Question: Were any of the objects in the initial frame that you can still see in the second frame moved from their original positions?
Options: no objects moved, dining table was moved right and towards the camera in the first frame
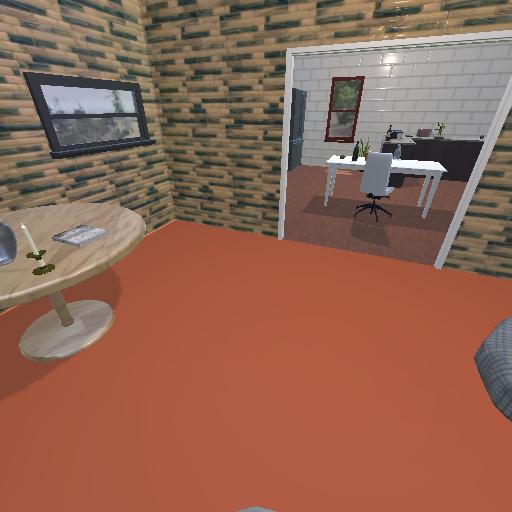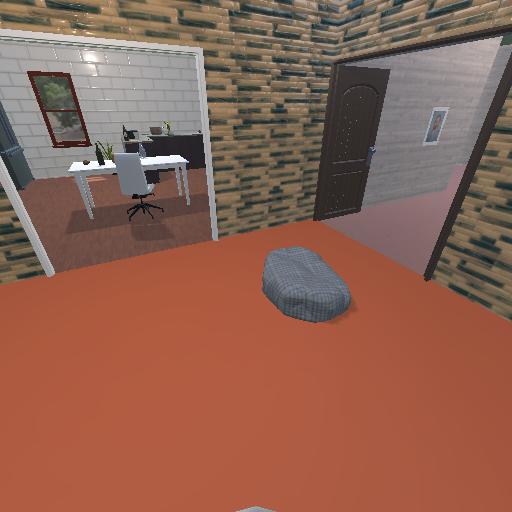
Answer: no objects moved